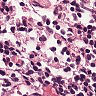
Metastatic tissue present: no